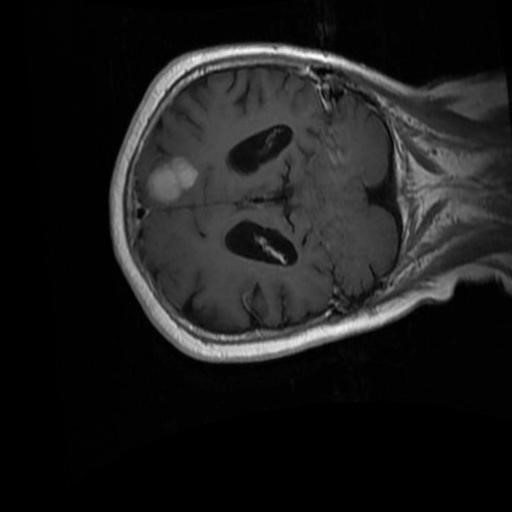
Label: brain_menin